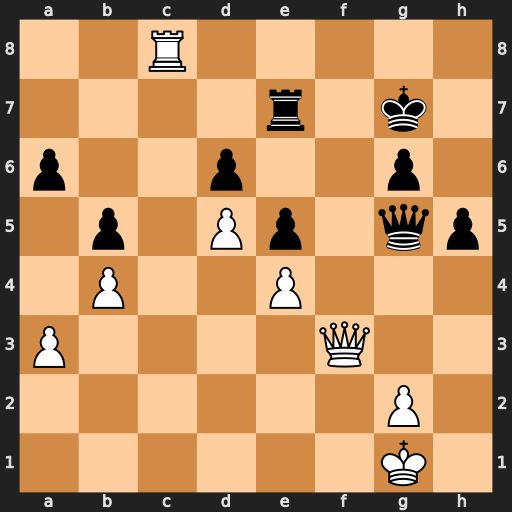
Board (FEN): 2R5/4r1k1/p2p2p1/1p1Pp1qp/1P2P3/P4Q2/6P1/6K1
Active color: w
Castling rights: -
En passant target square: -
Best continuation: Qf8+ Kh7 Qh8#